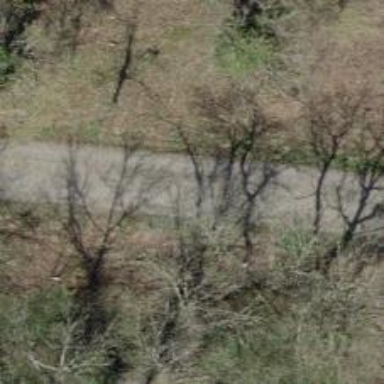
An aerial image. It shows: Well-maintained track road of grade 1.